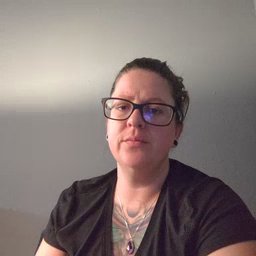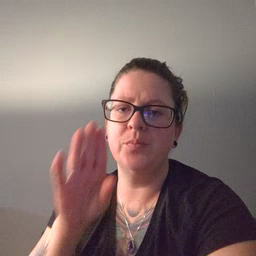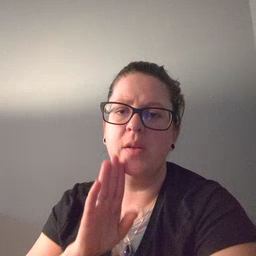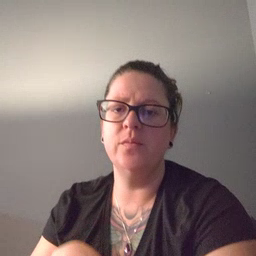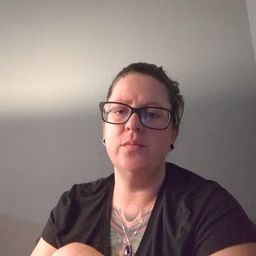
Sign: brown